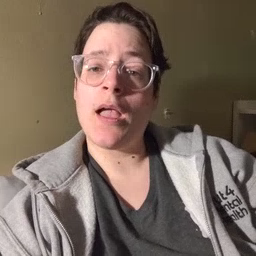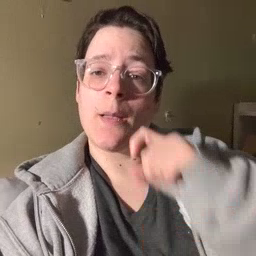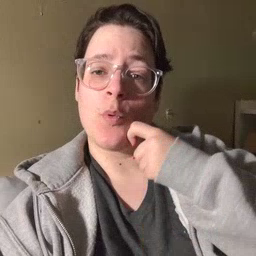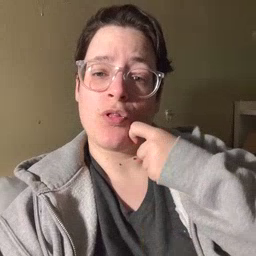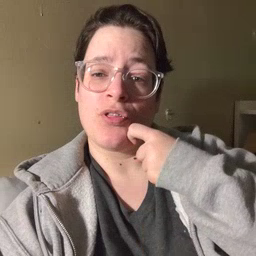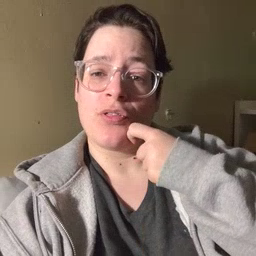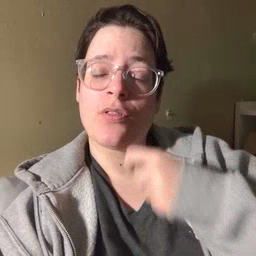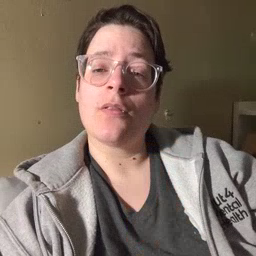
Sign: apple